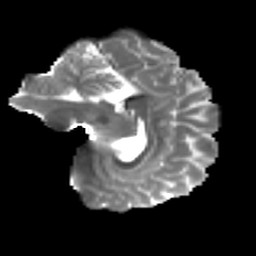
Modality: T2w
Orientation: sagittal
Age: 27
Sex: female
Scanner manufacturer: ge
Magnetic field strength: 3 T
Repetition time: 7.8 s
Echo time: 0.0606 s